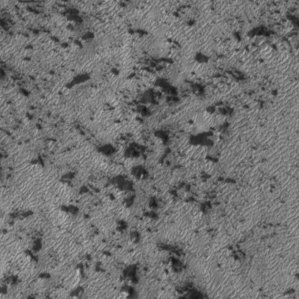
Label: frost